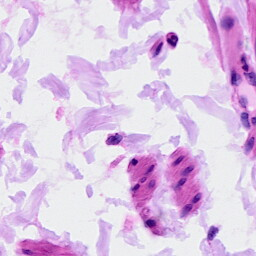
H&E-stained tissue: Ovarian